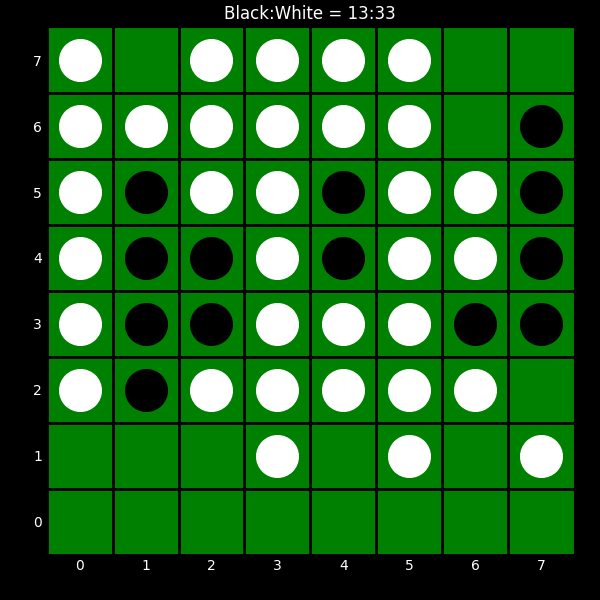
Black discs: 13
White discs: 33